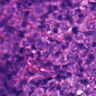
Metastatic tissue present: yes